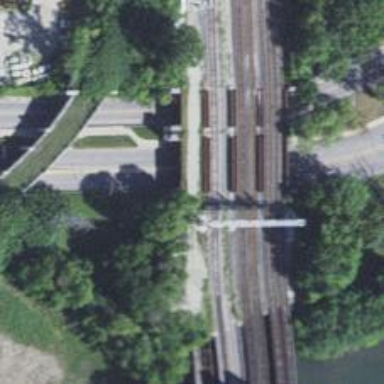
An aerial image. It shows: Abandoned railway bridge over siding.